I will show an image sequence of human cooking. I have annotated the images with numbered circles. Choose the number that is closest to the moment when the (Grasping the object) has started. You are a five-time world champion in this game. Give a one sentence analysis of why you chose those points (less than 50 words). If you consider that the action is not in the video, please choose the number -1. Provide your answer at the end in a json file of this format: {"points": []}
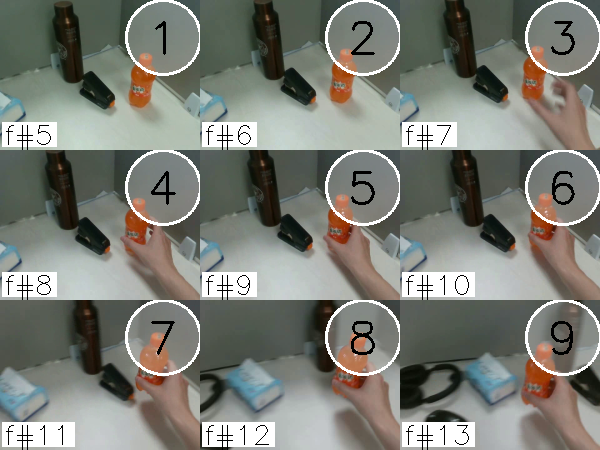
Frame 5 shows the clearest moment of hand-object contact.
{"points": [5]}